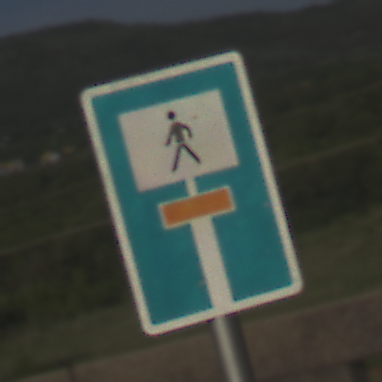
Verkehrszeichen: SackgasseFussgaengerDurchlaessig
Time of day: MorningAfternoon
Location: Outdoor (RoadRail)
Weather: PartlyCloudy
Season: NotSpecified
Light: Natural